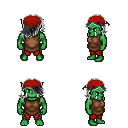
a pixel art fantasy rpg character, male body template, orc, green skin, brown tunic, red pants, gray swoop hairstyle, red bandana, four views (front, back, left, right), 2x2 character sprite sheet, small pixel art, hard edges, no anti-aliasing